Interaction volume radius: 10 \u00c5
Interaction volume height: 25 \u00c5
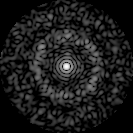
Disorder parameter: 0.8433